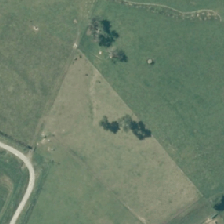
Land cover: shortrotation_cropland